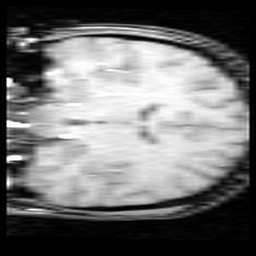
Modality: inplaneT1
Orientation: coronal
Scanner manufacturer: ge
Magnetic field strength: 3 T
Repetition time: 0.3 s
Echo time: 0.003608 s